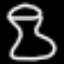
Label: hourglass